Question: '''
<div class="dispLoginSearch"> <!-- LOGIN AND SEARCH -->
<div class="loginBox">
<div class="loginTopHolder hidOverflow">
<div class="floatLeft setCenter hidOverflow" style="width: 45%;">
<span class="myText">My</span>
<br /><br />
<span class="wmText">Login</span>
</div>
<div class="floatRight hidOverflow" style="height: 100%; background: #FF0000;">
<div class="hidOverflow brClear" style="height: 50%; background: #0000FF;">
<input type="submit" name="ctl00$SubmitLoginNM" value="Login" id="ctl00_SubmitLoginNM" class="styledBtn logBtn floatLeft lightLinks" />
</div>
<div class="hidOverflow brClear" style="height: 50%; font-size: small; display: table-cell; vertical-align: bottom;">
Register a New Account
<br />
Forgot Username/Password
</div>
</div>
</div>
</div>
</div> <!-- LOGIN AND SEARCH -->
'''
CSS:
CSS:
'''
.dispLoginSearch {
width: 40%;
height: 100%;
vertical-align: middle;
float: right;
padding-right: 2%;
background: #FFFFFF;
overflow: hidden;
text-align: center;
margin: 0 auto;
}
.loginBox {
margin-top: 3%;
border: 1px solid #d4d4d4;
display: block;
width: 95%;
font: 16px sans-serif;
padding: 0 0 0 15px;
border-radius: 5px;
-webkit-font-smoothing: antialiased;
text-align: left;
overflow: auto;
}
.loginTopHolder {
width: 95%;
margin: 5px 5px 5px 5px;
height: 85px;
}
.hidOverflow {
overflow: hidden;
}
.setCenter {
text-align: center;
}
.brClear {
clear: both;
}
.floatLeft {
float: left;
}
.floatRight {
float: right;
}
'''
Output:

I want the green DIV to get the 50% of the height and align the text bottom, but can't seem to get it done.
Please help me resolve it.
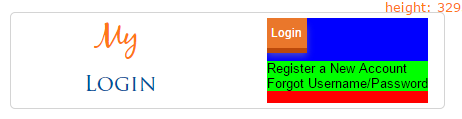
Answer: The parent element should be defines as 'position: absolute;' so the child elements width and height depends on that